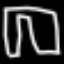
Label: pants